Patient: sex F, age 60
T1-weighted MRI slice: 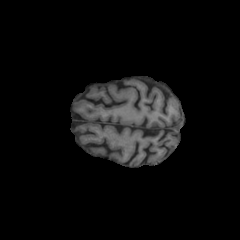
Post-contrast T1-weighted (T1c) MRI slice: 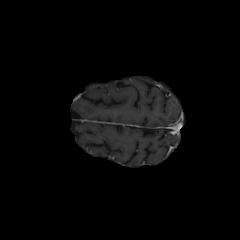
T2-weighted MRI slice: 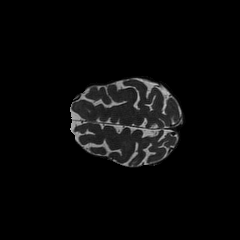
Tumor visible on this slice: yes
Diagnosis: Glioblastoma, IDH-wildtype
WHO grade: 4